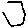
Label: hexagon